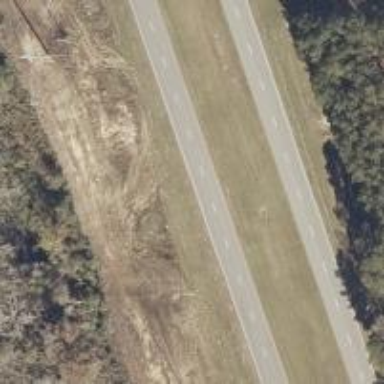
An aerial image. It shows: Asphalt road classified as primary highway with expressway characteristics.